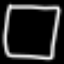
Label: square